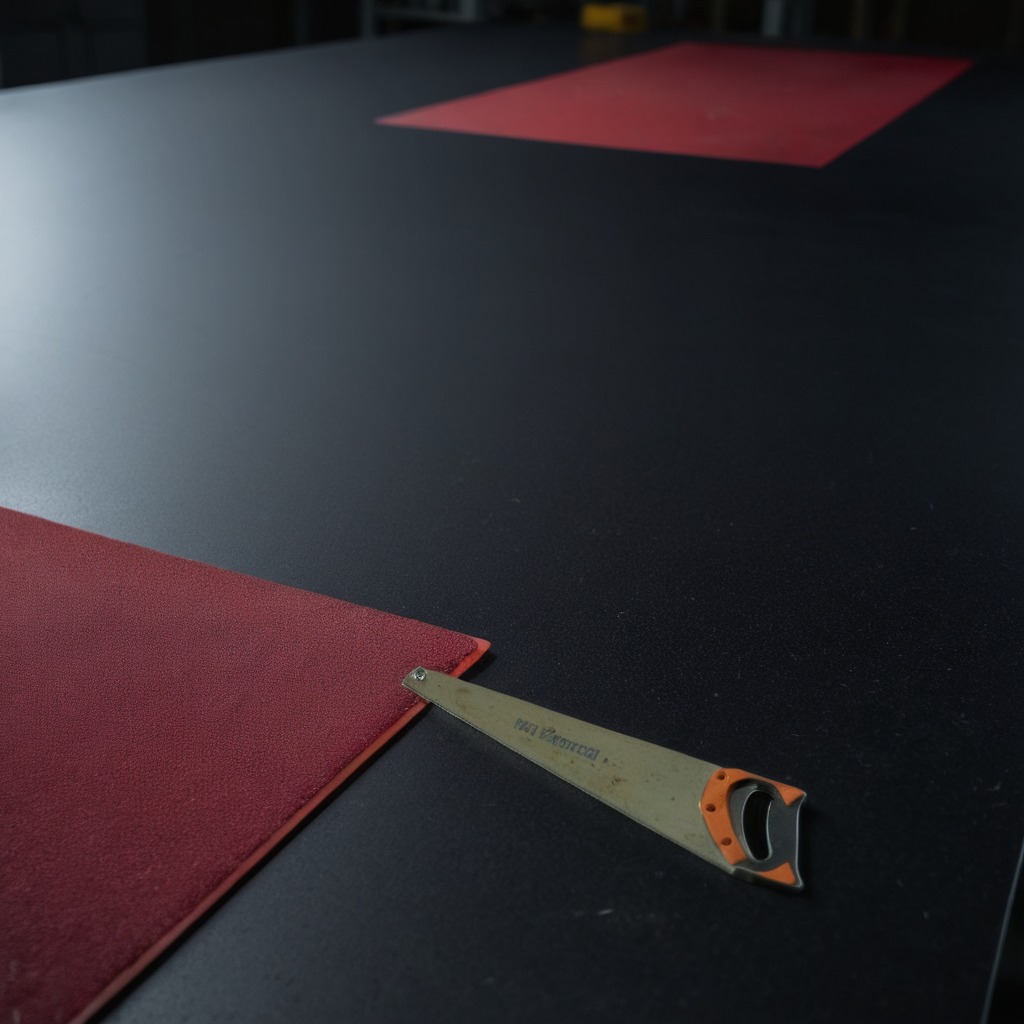
A metal saw is lying on a clean granite tabletop.